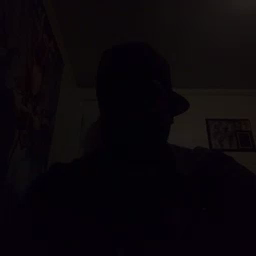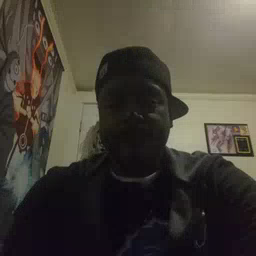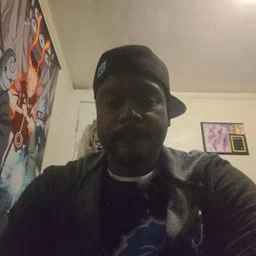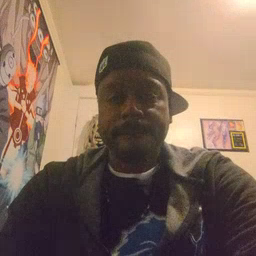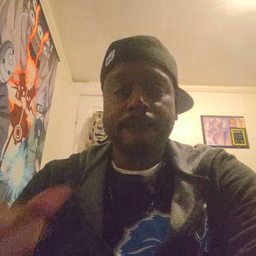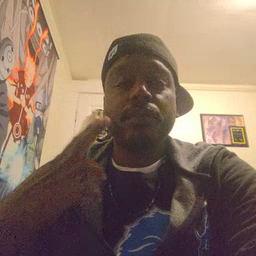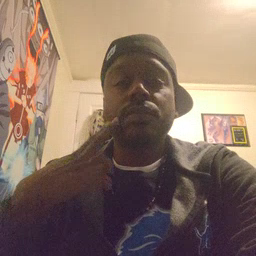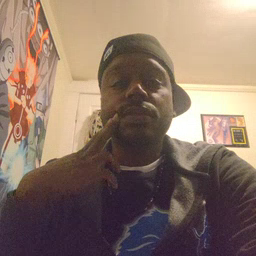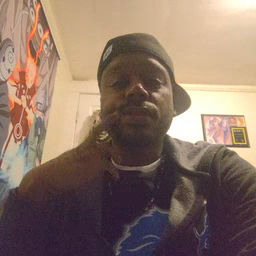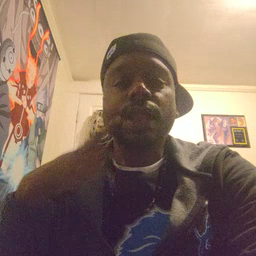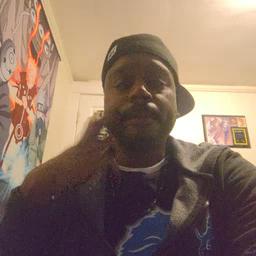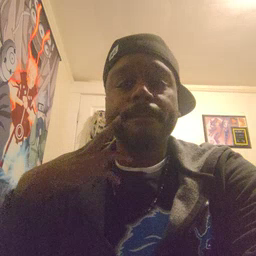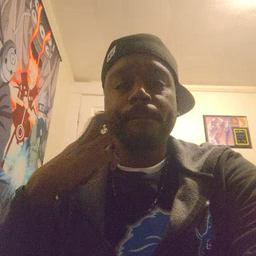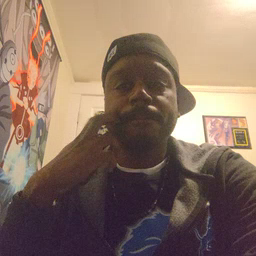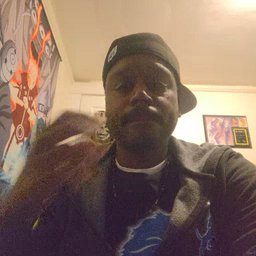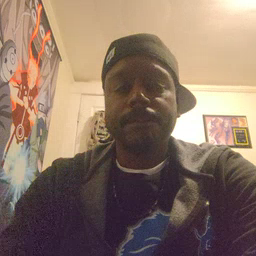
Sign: gum